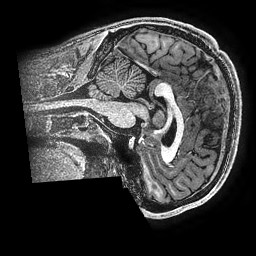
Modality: T1w
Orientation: sagittal
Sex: male
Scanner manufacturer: ge
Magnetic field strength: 3 T
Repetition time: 0.00766 s
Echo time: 0.003476 s